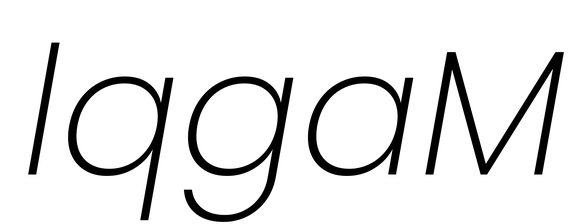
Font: Poppins-ExtraLightItalic